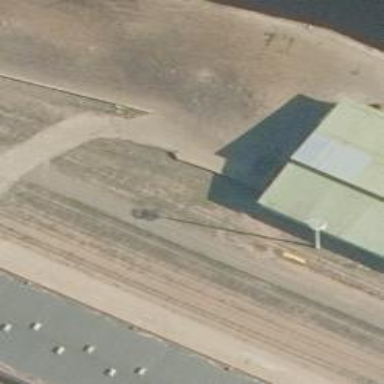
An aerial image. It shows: Railway spur service.